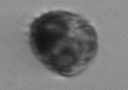
Label: Proterythropsis